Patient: sex M, age 35
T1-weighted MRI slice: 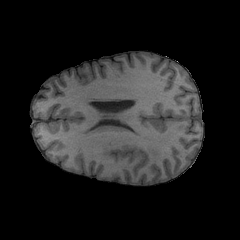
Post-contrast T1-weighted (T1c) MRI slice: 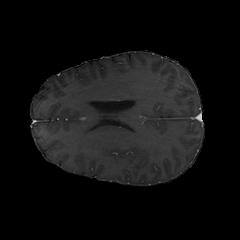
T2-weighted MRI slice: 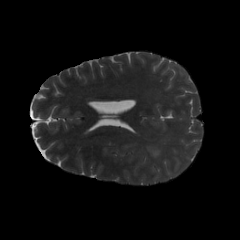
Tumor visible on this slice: yes
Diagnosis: Astrocytoma, IDH-mutant
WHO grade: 4